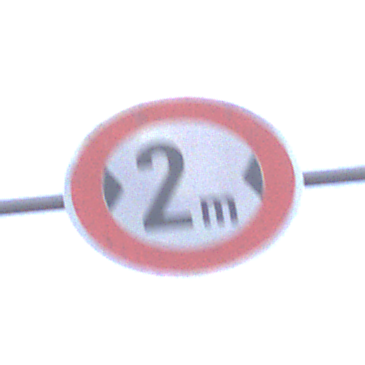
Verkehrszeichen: TatsaechlicheBreite2
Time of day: MorningAfternoon
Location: Outdoor (Urban)
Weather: PartlyCloudy
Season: NotSpecified
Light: Natural